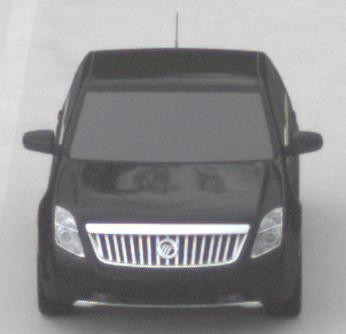
Make: Mercury
Model: Milan
Detailed model: -
Model produced from: 2009
Model produced until: 2010
Doors: 4
Color: black
Road condition: dry road
Daytime: midday
Contrast: low contrast